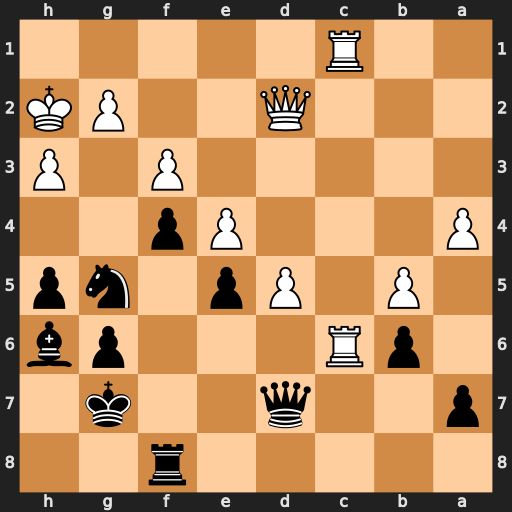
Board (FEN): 5r2/p2q2k1/1pR3pb/1P1Pp1np/P3Pp2/5P1P/3Q2PK/2R5
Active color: b
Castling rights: -
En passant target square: -
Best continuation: Qxh3+ gxh3 Nxf3+ Kh1 Nxd2